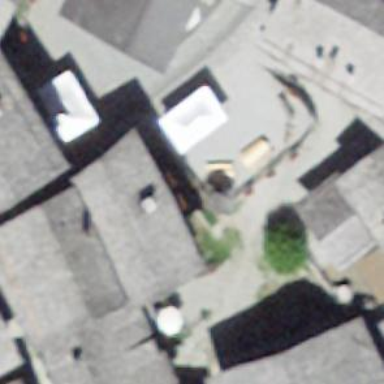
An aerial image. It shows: Building with tiled roof.